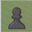
Piece: bP